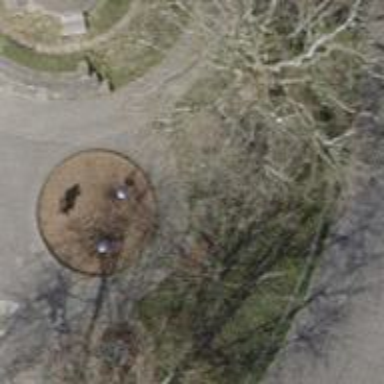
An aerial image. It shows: Playground featuring swings.